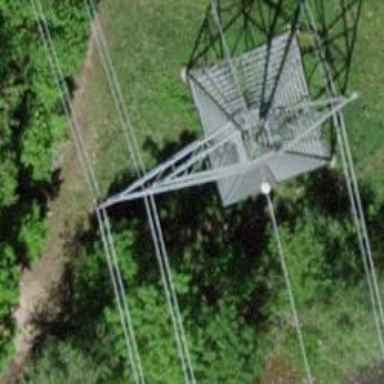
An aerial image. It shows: Three cables of power line.